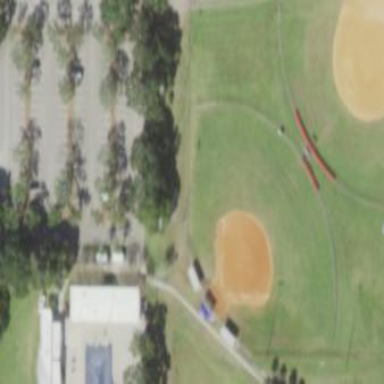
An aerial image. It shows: Baseball pitch for leisure land activities.